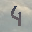
Label: 4